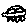
Label: car